Field crop: tomato
Growth stage: 1
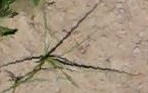
Species: cyperus